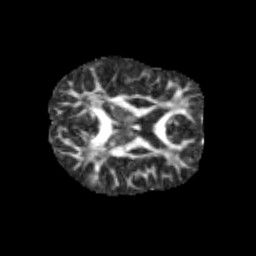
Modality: FA
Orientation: axial
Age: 9
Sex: male
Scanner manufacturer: siemens
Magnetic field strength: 3 T
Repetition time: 3.8 s
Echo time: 0.07 s